Field crop: tomato
Growth stage: 1
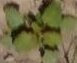
Species: solanum